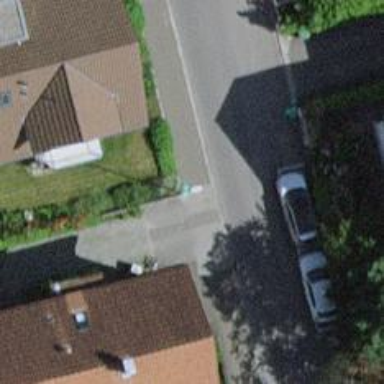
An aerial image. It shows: Driveway made of fine gravel.